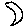
Label: moon